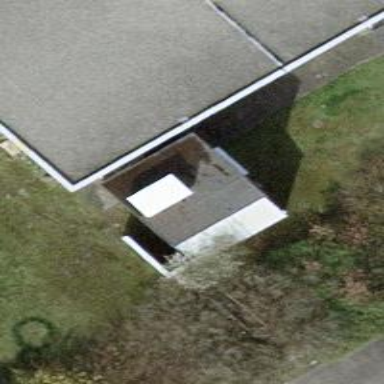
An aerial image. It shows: Service building.